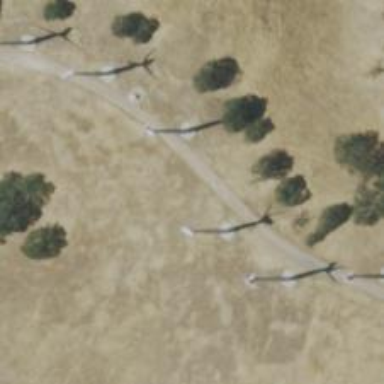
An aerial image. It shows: Wind generator using wind turbines manufactured by Vestas.